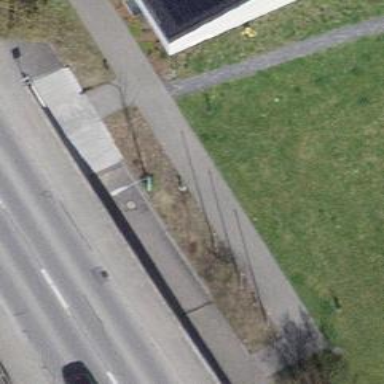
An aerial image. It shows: Footway passing through tunnel.